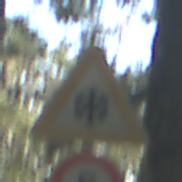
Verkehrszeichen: SchneeOderEisglaette
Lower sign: Geschwindigkeit5
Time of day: Midday
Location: Outdoor (Nature)
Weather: Clear
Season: NotSpecified
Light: Natural